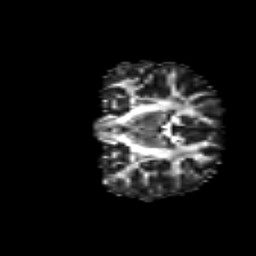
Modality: FA
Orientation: coronal
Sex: male
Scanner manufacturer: siemens
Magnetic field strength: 3 T
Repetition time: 5 s
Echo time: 0.071 s